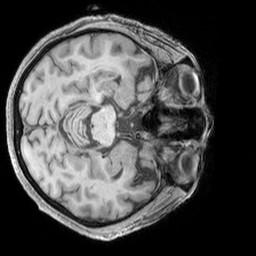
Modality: T1w
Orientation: axial
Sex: female
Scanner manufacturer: siemens
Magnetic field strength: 3 T
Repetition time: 2.3 s
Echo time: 0.00226 s